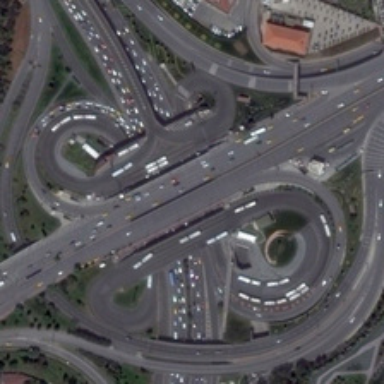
Many cars are in a busy viaduct near some green trees and several buildings .